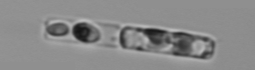
Label: Guinardia_delicatula_TAG_internal_parasite